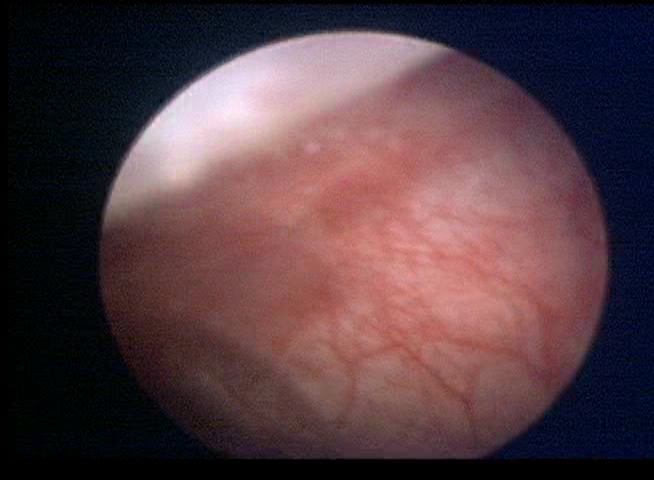
Modality: WLC
Class: Normal mucosa
Bladder cancer association: No